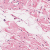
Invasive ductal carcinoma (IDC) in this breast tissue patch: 0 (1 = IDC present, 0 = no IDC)